Current action and preconditions to check: trajectory_clear

Your task: For each precondition in the list above, predict whether it will hold at this action.

Consider the current scene as observed from the mobile robot's camera, and analyze the predicted future states of all dynamic agents (e.g., people, animals, vehicles, or any moving entities) within the NEXT SECOND.

IMPORTANT: Only answer "very likely" if you are absolutely certain—based on strong, clear evidence—that a dynamic agent will violate the precondition in the predicted future state. Do NOT answer "very likely" for unlikely, ambiguous, or low-probability risks.

Ask yourself for each precondition: Is there a high probability, with clear and convincing evidence, that the predicted future states of any dynamic agent will interfere with the predicted future state of the currently executing action within the NEXT SECOND, causing that precondition to fail?

Assess the risk level based on these predictions. Use "likely" or "very likely" if motions create a clear risk of interference.

Use "neutral" or "improbable" if agents are nearby but their predicted paths are clearly diverging or non-conflicting.

Failure Risk Categories: "very improbable", "improbable", "neutral", "likely", "very likely"

Answer Format: Output ONLY the probability_of_failure value from these categories: "very improbable", "improbable", "neutral", "likely", "very likely"

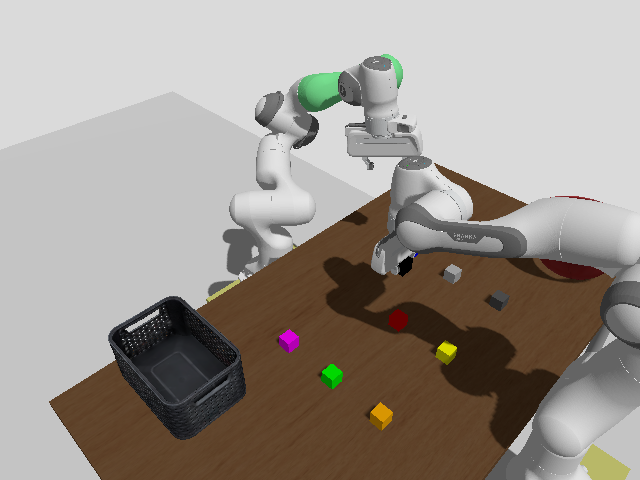

Answer: very improbable